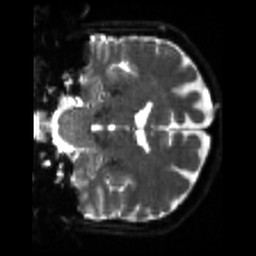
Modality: sbref
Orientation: coronal
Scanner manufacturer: siemens
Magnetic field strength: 3 T
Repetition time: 4 s
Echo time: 0.0594 s